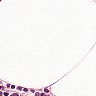
Metastatic tissue present: no